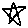
Label: star